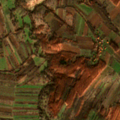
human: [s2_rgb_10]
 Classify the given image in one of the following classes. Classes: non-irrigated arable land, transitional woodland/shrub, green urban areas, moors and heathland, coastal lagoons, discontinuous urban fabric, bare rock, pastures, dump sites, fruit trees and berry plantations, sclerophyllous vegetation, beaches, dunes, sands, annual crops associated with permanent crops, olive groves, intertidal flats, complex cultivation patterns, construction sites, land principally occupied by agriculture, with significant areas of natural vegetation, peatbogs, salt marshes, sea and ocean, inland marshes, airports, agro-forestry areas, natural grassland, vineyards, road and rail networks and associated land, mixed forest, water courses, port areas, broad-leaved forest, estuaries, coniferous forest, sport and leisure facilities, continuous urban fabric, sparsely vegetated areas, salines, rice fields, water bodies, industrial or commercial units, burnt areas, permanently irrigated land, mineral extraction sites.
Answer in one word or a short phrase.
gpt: non-irrigated arable land, complex cultivation patterns, broad-leaved forest